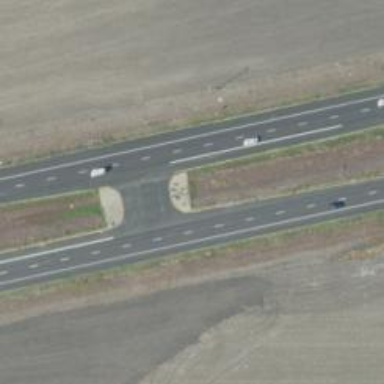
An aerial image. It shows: Trunk link highway.